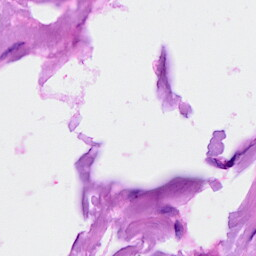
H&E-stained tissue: Breast